Question: I am trying to add my application o the dialog 'complete action using dialog'. This dialog appear when user click on home button.
Here are the dialog:

How can we do that?
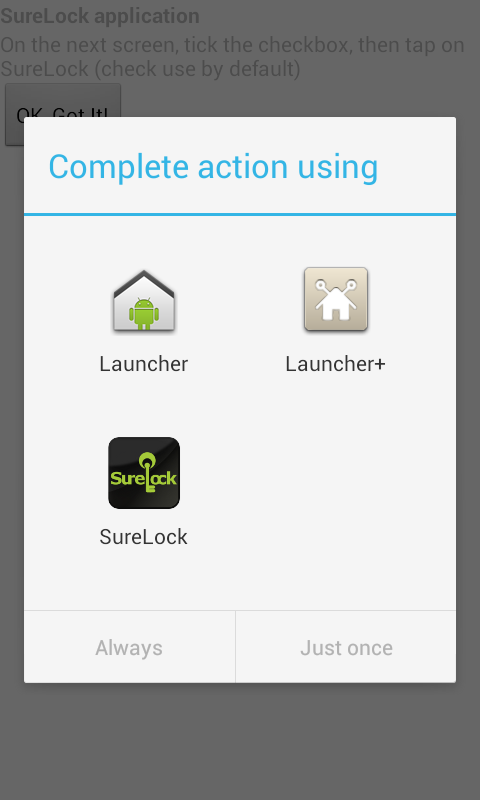
Answer: Use the below intent filter for your Activity
'''
<intent-filter>
<action android:name="android.intent.action.MAIN" />
<category android:name="android.intent.category.HOME"/>
<category android:name="android.intent.category.DEFAULT" />
</intent-filter>
'''